Question: The program using Selenium
'''
from selenium import webdriver
browser = webdriver.Firefox()
url = 'any_url'
browser.get(url)
browser.find_element_by_id('empty_cart_btn').click()
'''
creates the following dialog box:

What is the code in the Selenium to automatically Press OK?
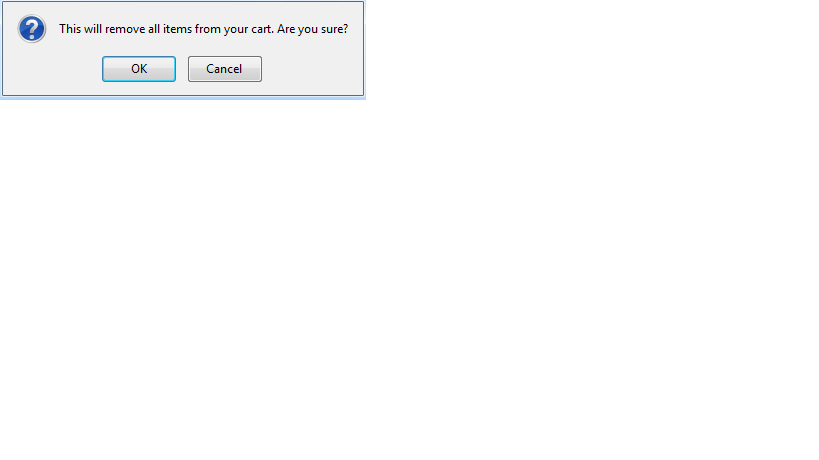
Answer: Try 'accept()' from <URL>
Untested code below:
'''
from selenium import webdriver
from selenium.webdriver.support.ui import WebDriverWait
from selenium.webdriver.support import expected_conditions as EC
from selenium.common.exceptions import TimeoutException
browser = webdriver.Firefox()
url = 'any_url'
browser.get(url)
browser.find_element_by_id('empty_cart_btn').click()
try:
WebDriverWait(browser, 5).until(EC.alert_is_present(), 'Waiting for alert timed out')
alert = browser.switch_to_alert()
alert.accept()
print "alert accepted"
except TimeoutException:
print "no alert"
'''